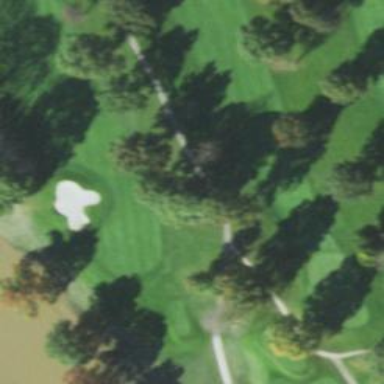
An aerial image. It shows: Path used for both walking and golf.